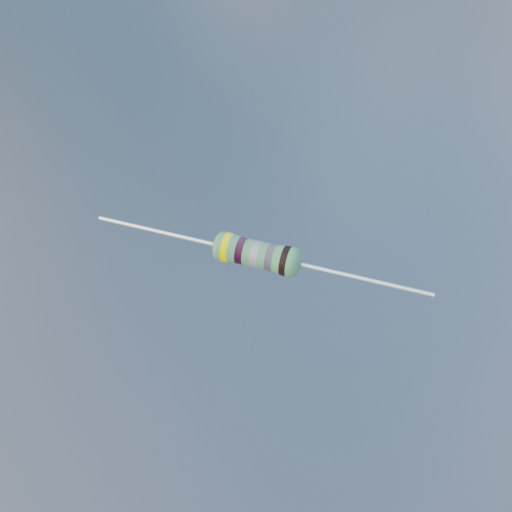
Resistor colour bands (in order): yellow, brown, silver, gray, black